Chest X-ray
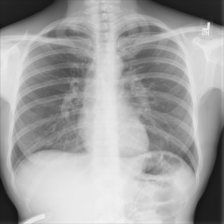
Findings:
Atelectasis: negative
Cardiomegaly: negative
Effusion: negative
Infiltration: negative
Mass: negative
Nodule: positive
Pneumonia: negative
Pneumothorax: negative
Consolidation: negative
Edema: negative
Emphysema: negative
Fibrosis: negative
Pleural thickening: positive
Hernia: negative